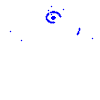
Particle: kaon